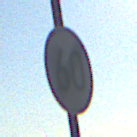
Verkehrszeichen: EndeGeschwindigkeit60
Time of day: MorningAfternoon
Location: Outdoor (Nature)
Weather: Clear
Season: NotSpecified
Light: Natural